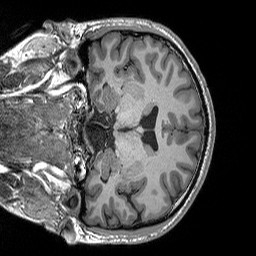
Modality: T1w
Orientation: coronal
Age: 21
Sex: male
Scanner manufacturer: siemens
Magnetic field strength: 3 T
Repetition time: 2.3 s
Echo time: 0.00298 s